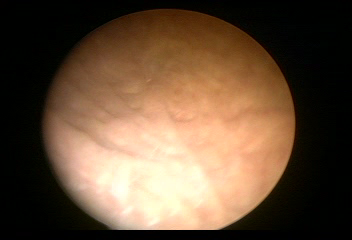
Modality: WLC
Class: Normal mucosa
Bladder cancer association: No